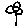
Label: flower